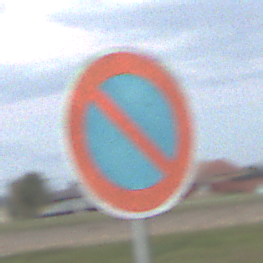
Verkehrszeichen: EingeschraenktesHalteverbot
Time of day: SunriseSunset
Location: Outdoor (Nature)
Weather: PartlyCloudy
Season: NotSpecified
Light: Natural